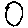
Label: circle